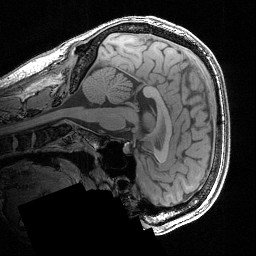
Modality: T1w
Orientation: sagittal
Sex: male
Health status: ill
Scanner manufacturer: siemens
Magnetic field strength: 3 T
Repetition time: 1.57 s
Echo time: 0.00342 s